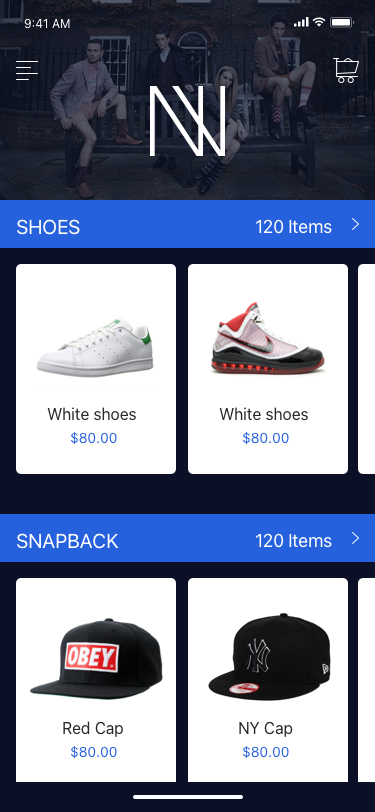
Text in this UI design:
Red Cap
$80.00
NY Cap
$80.00
Snapback
120
Items
White shoes
$80.00
White shoes
$80.00
Shoes
120
Items